Platform: macOS
Application: Chrome
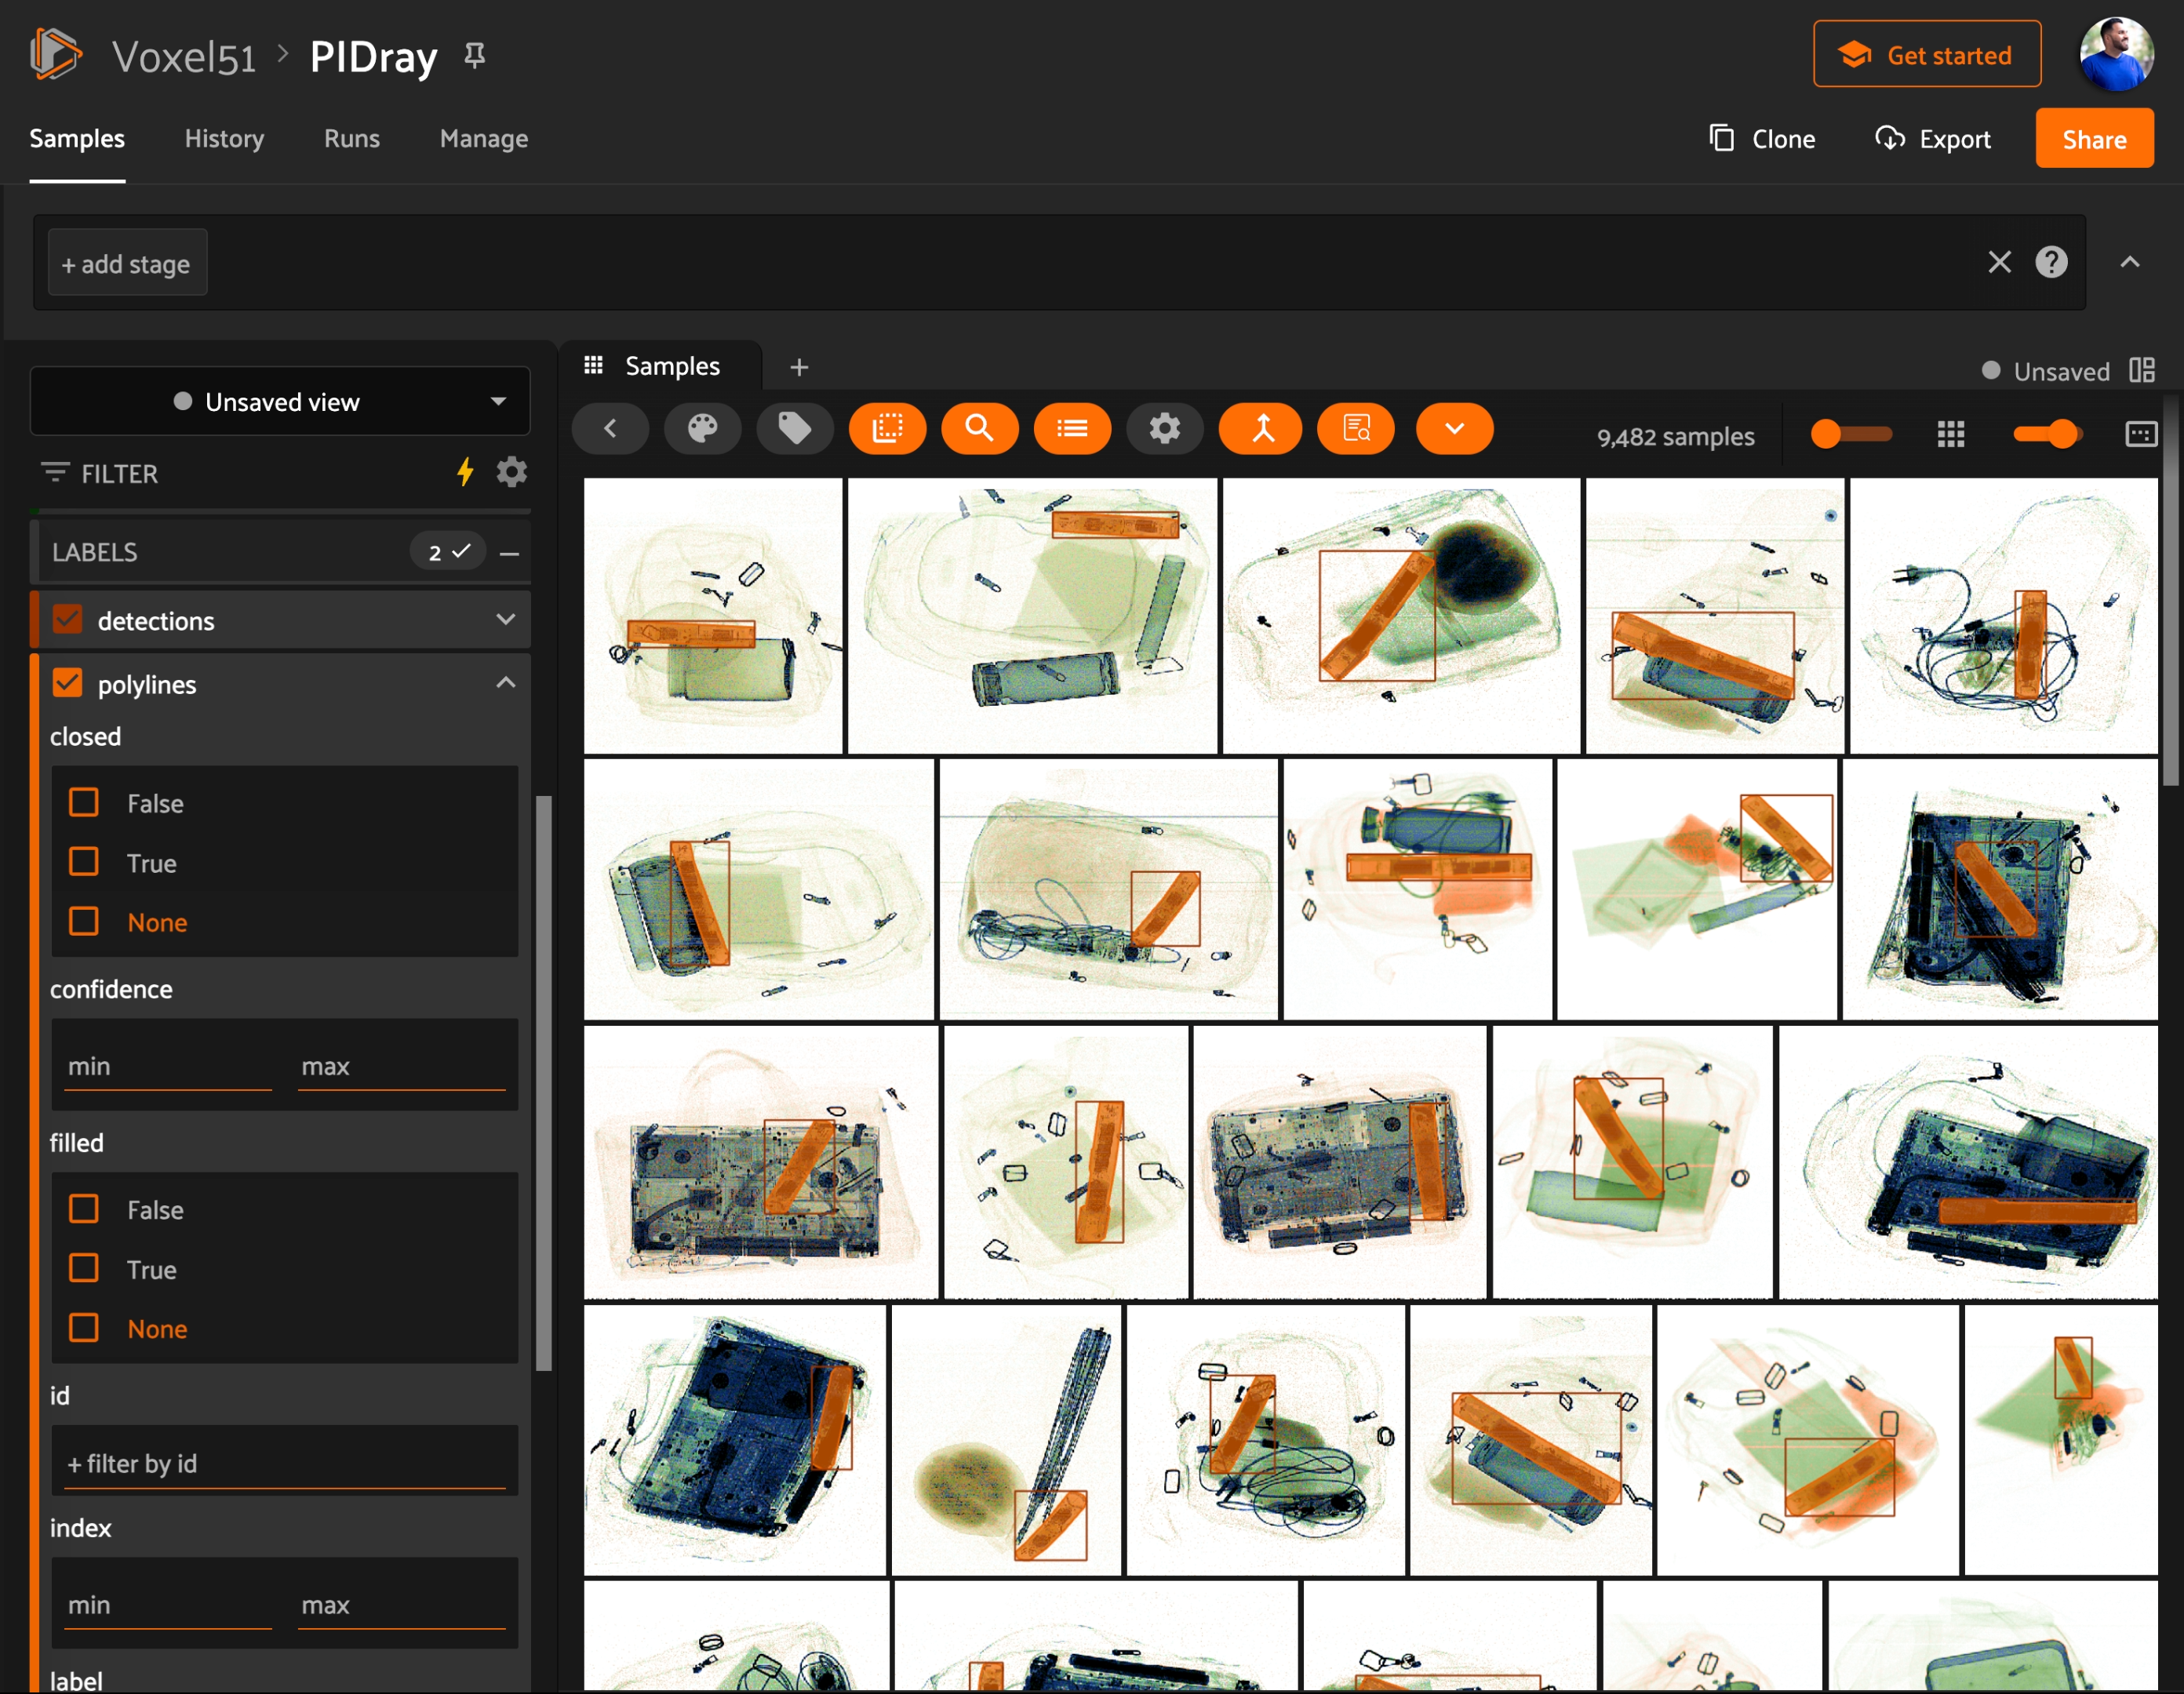
task_description: Clear the shown labels from the samples panel
action_type: click
element_info: Icon

task_description: Clear the detections from being displayed in the samples panel
action_type: click
element_info: Checkbox

task_description: Toggle the display of polyline labels from the samples panel
action_type: click
element_info: Checkbox

task_description: Select the polylines labels which are not closed
action_type: click
element_info: Checkbox

task_description: Show all the polyline labels which are closed
action_type: click
element_info: Checkbox

task_description: Show only polyline labels with a minimum confidence of 0.26
action_type: type
element_info: Text Input

task_description: Filter the samples in the samples panel to only samples which have a confidence in polyline labels of 0.75
action_type: type
element_info: Text Input

task_description: Open the expanded modal for this image
action_type: click
element_info: Icon

task_description: Change the color of the labels in the samples panel
action_type: click
element_info: Icon

task_description: Filter the samples in the samples panel to those with a sample tag
action_type: click
element_info: Icon

task_description: Decrease the spacing between the thumbnails in the image samples panel
action_type: drag
element_info: Slider

task_description: Make the thumbnails for the samples in the samples panel smaller
action_type: drag
element_info: Slider

task_description: Filter the polyline detections to those which are not filled
action_type: click
element_info: Checkbox

task_description: Show only polyline detections that are filled
action_type: click
element_info: Checkbox